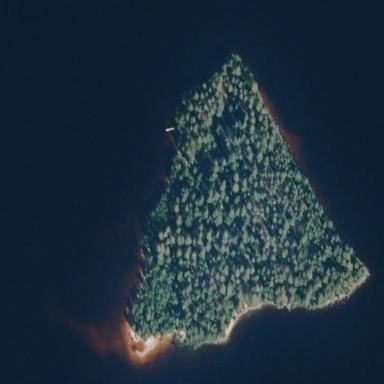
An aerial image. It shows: Island.